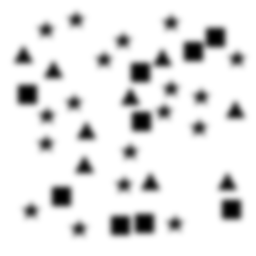
Squares: 9
Triangles: 9
Stars: 18
Total shapes: 36